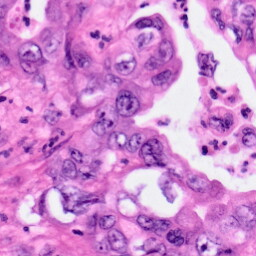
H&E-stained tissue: Pancreatic